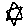
Label: star